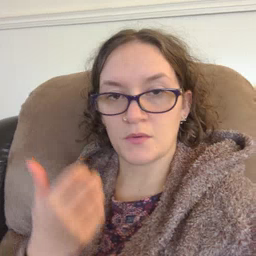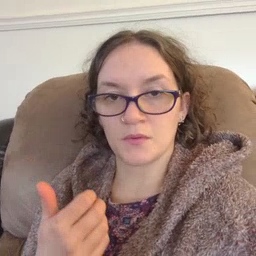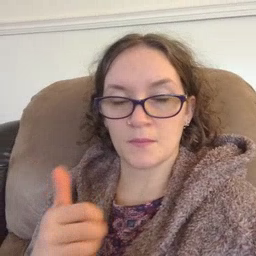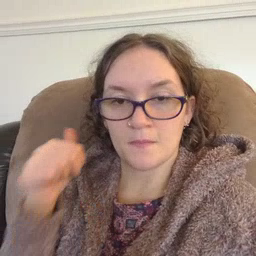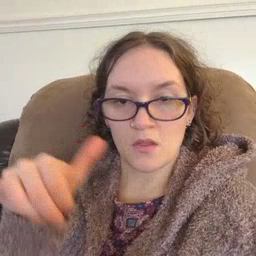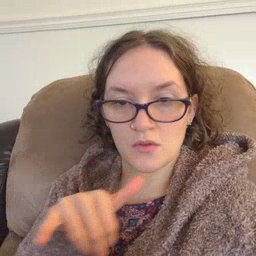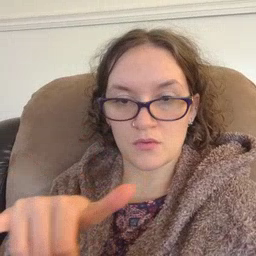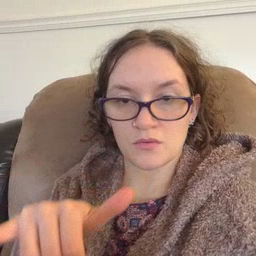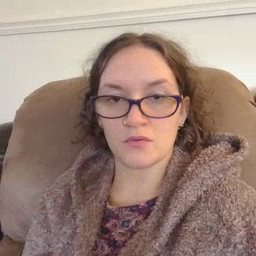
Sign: backyard